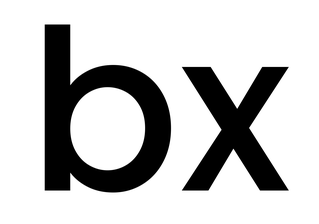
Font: Poppins-Medium